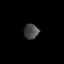
Tissue: prostate
Cell type: T cells
Senescence score: 0.3256
Nuclear area (px): 220
Mean DAPI intensity: 70.818